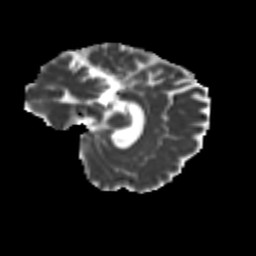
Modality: MD
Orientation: sagittal
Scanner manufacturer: siemens
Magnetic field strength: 3 T
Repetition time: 9.2 s
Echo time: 0.084 s